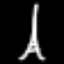
Label: The Eiffel Tower